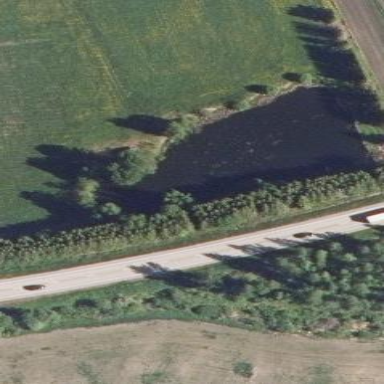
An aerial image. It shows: Serene pond surrounded by nature.